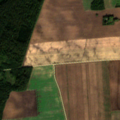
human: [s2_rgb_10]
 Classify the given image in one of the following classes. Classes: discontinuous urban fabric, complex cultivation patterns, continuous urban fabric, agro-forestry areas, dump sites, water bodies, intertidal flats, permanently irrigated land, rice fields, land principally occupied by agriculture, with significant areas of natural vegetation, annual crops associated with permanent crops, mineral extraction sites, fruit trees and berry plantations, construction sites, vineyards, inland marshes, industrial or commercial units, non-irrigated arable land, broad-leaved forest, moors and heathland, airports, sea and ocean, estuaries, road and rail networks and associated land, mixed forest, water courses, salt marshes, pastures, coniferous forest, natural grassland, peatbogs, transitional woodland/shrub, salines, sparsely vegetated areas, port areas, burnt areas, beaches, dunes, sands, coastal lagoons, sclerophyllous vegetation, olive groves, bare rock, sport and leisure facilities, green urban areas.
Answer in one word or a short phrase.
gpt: non-irrigated arable land, broad-leaved forest